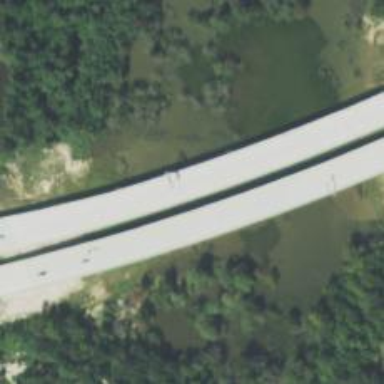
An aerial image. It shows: Bridge over motorway.